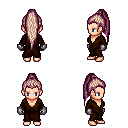
a pixel art fantasy rpg character, female body template, human, light skin, brown robe, magenta pants, white blonde extra-long topknot hairstyle, metal gloves, four views (front, back, left, right), 2x2 character sprite sheet, small pixel art, hard edges, no anti-aliasing